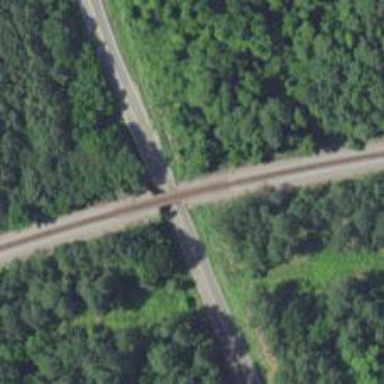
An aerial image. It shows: Bridge over railway line.